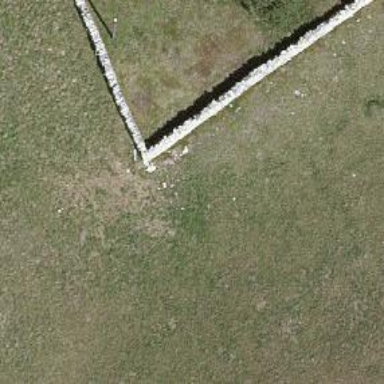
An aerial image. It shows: Wall barrier.